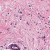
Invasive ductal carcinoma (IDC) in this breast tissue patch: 0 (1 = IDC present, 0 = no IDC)